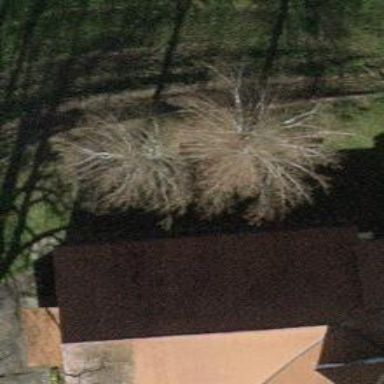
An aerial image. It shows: Deciduous broadleaved tree.